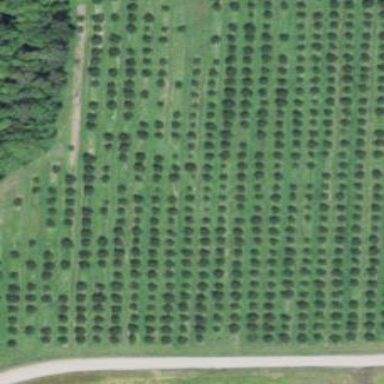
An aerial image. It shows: Orchard.